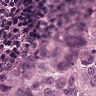
Metastatic tissue present: yes